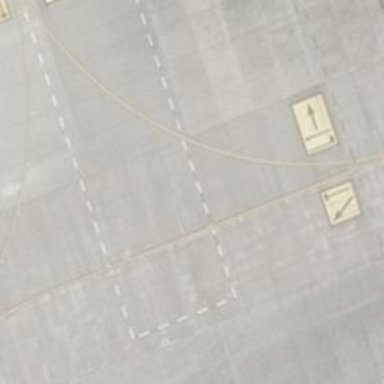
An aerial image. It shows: Concrete taxiway at the airport.